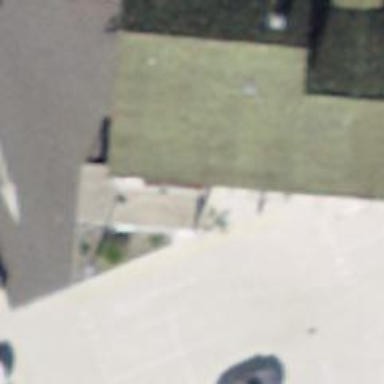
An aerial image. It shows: Bicycle parking area with wall loops.